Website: home-depot
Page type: account-dashboard
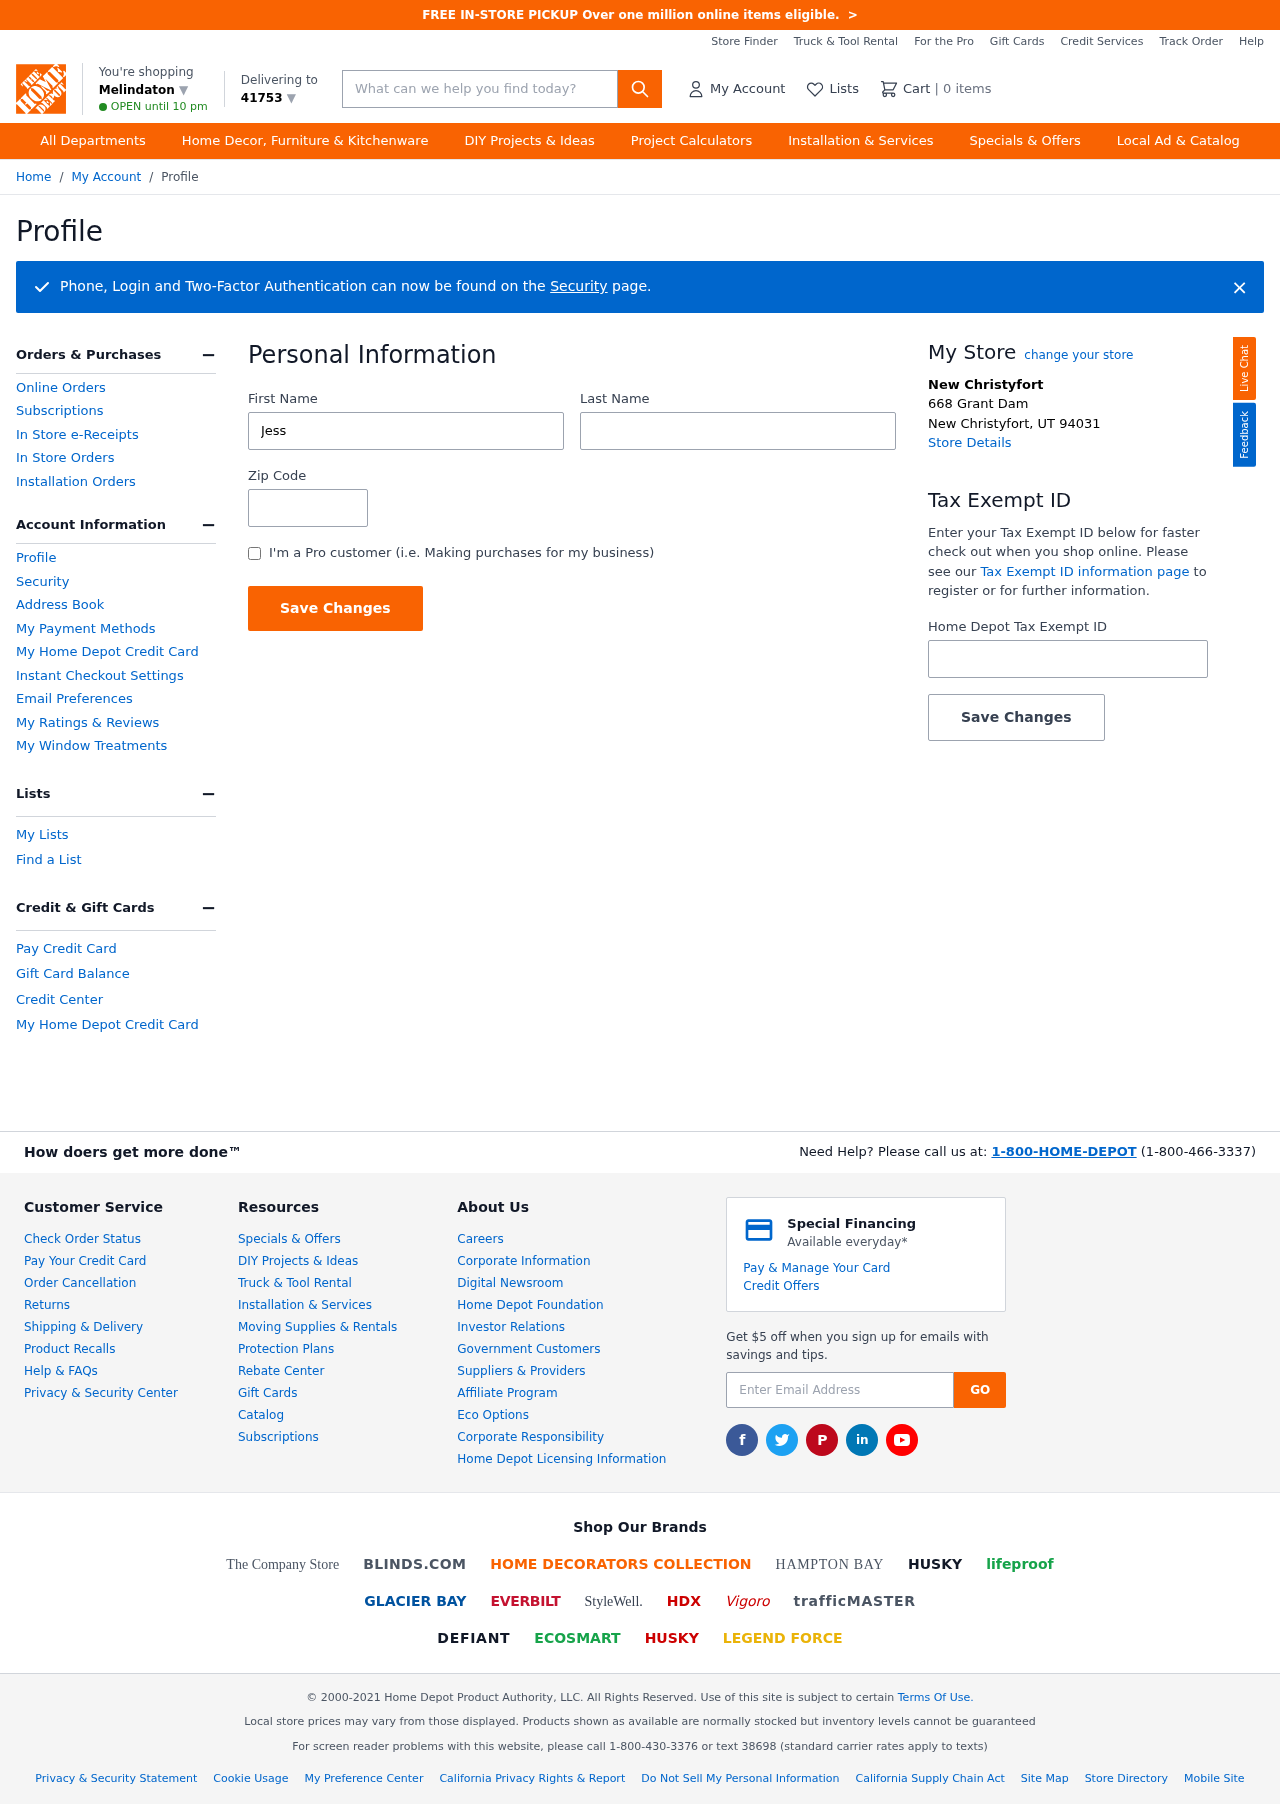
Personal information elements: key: PII_CITY
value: Melindaton ▼
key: PII_FIRSTNAME
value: Jessica
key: PII_LASTNAME
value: Becker
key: PII_LOCATION1_CITY
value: New Christyfort
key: PII_LOCATION1_CITY_STATE_ZIP
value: New Christyfort, UT 94031
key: PII_LOCATION1_STREET
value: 668 Grant Dam
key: PII_POSTCODE
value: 41753 ▼
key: PII_POSTCODE
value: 41753
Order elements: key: ORDER_NUM_ITEMS
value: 0
Search elements: key: HEADER_SEARCH
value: What can we help you find today?